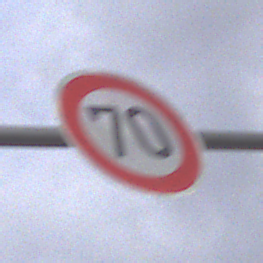
Verkehrszeichen: Geschwindigkeit70
Umgebung: Outdoor, Suburban
Tageszeit: MorningAfternoon
Wetter: PartlyCloudy
Licht: Natural
Jahreszeit: NotSpecified
Kontrast: LowContrast